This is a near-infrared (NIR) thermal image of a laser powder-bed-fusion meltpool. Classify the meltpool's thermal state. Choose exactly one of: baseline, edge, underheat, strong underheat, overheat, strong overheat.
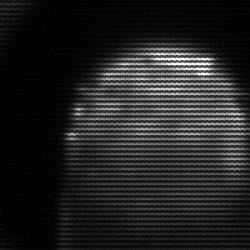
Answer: edge